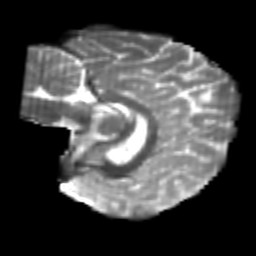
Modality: T2w
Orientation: sagittal
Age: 22
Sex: male
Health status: healthy
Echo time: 0.074 s